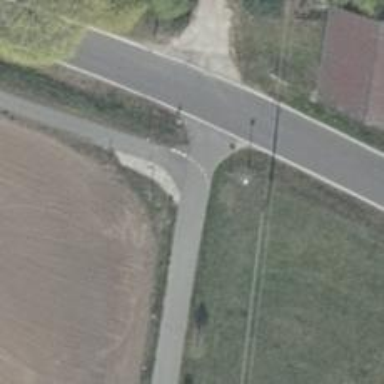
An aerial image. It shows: Unclassified road with asphalt surface.